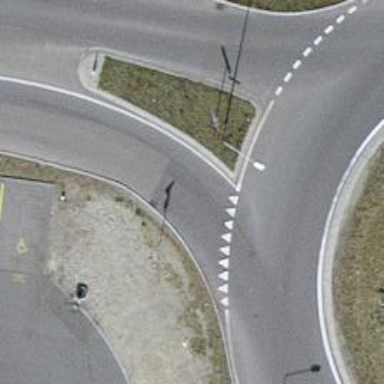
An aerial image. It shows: Road with "give way" sign.